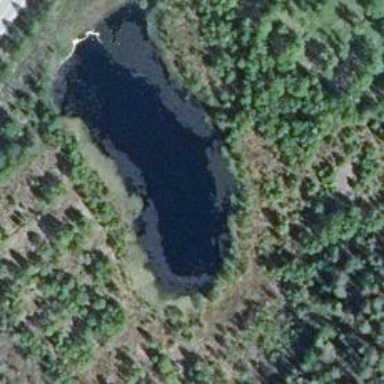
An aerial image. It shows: Pond with natural water.